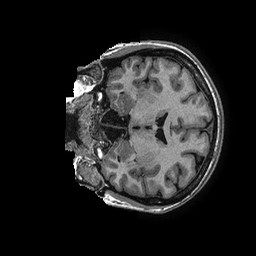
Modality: T1w
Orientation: coronal
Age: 42
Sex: female
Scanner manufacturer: ge
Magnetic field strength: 3 T
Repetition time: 0.006952 s
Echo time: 0.00292 s